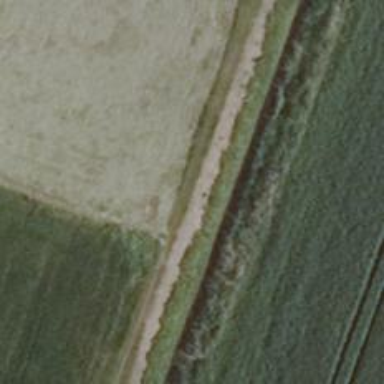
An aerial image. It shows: Grassy track with grade 5 track type.